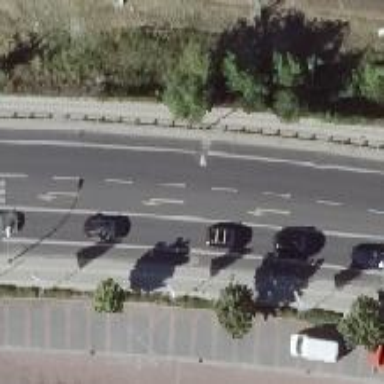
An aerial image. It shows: Secondary road with asphalt surface. There is separate sidewalk and exclusive cycle lanes on both sides.